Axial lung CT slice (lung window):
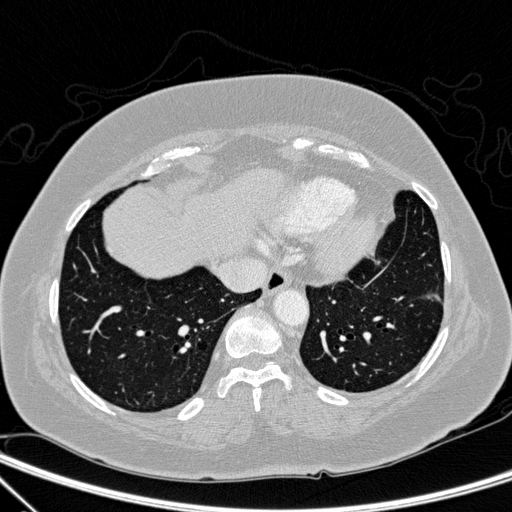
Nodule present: no